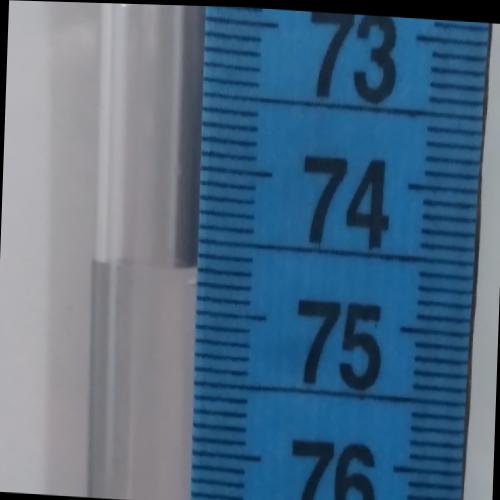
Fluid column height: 74.7 cm